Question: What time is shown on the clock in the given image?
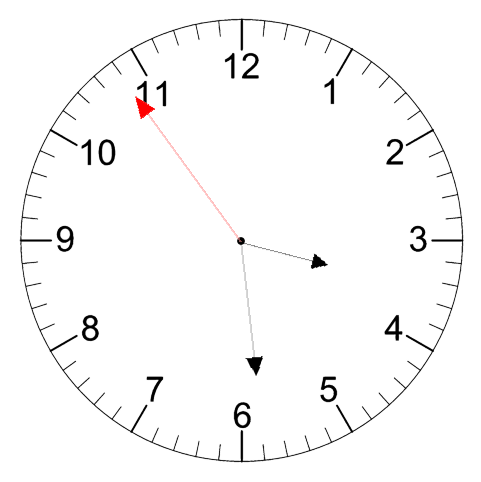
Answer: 03:28:54